Question: I'm using a plugin for Google Maps Geometry called <URL> to work our measurements on the roof of buildings.
I've got the plugin working fine into my application, it picks up on the Longitude and Latitude of a previous page where they are dynamically created from an entered address.
The issue I am having is that people need to be able to navigate backwards and forwards through the application, meaning that the area plot needs to be remembered, so when they navigate back to that page they will not have to redraw the area every time.
In example I need to remember this plot layout for when the person navigates back to the page:

'''
var map;
var measure = {
mvcLine: new google.maps.MVCArray(),
mvcPolygon: new google.maps.MVCArray(),
mvcMarkers: new google.maps.MVCArray(),
line: null,
polygon: null
};
jQuery(document).ready(function() {
map = new google.maps.Map(document.getElementById("map"), {
zoom: 21,
center: new google.maps.LatLng(51.502378,-0.114348),
mapTypeId: google.maps.MapTypeId.HYBRID,
draggableCursor: "crosshair"
});
google.maps.event.addListener(map, "click", function(evt) {
measureAdd(evt.latLng);
});
});
function measureAdd(latLng) {
var marker = new google.maps.Marker({
map: map,
position: latLng,
draggable: true,
raiseOnDrag: false,
title: "Drag me to change shape",
icon: new google.maps.MarkerImage("http://maps.co.mecklenburg.nc.us/geoportal/img/measure-vertex.png", new google.maps.Size(9, 9), new google.maps.Point(0, 0), new google.maps.Point(5, 5))
});
measure.mvcLine.push(latLng);
measure.mvcPolygon.push(latLng);
measure.mvcMarkers.push(marker);
var latLngIndex = measure.mvcLine.getLength() - 1;
google.maps.event.addListener(marker, "mouseover", function() {
marker.setIcon(new google.maps.MarkerImage("http://maps.co.mecklenburg.nc.us/geoportal/img/measure-vertex-hover.png", new google.maps.Size(15, 15), new google.maps.Point(0, 0), new google.maps.Point(8, 8)));
});
google.maps.event.addListener(marker, "mouseout", function() {
marker.setIcon(new google.maps.MarkerImage("http://maps.co.mecklenburg.nc.us/geoportal/img/measure-vertex.png", new google.maps.Size(9, 9), new google.maps.Point(0, 0), new google.maps.Point(5, 5)));
});
google.maps.event.addListener(marker, "drag", function(evt) {
measure.mvcLine.setAt(latLngIndex, evt.latLng);
measure.mvcPolygon.setAt(latLngIndex, evt.latLng);
});
google.maps.event.addListener(marker, "dragend", function() {
if (measure.mvcLine.getLength() > 1) {
measureCalc();
}
});
if (measure.mvcLine.getLength() > 1) {
if (!measure.line) {
measure.line = new google.maps.Polyline({
map: map,
clickable: false,
strokeColor: "#FF0000",
strokeOpacity: 1,
strokeWeight: 3,
path:measure. mvcLine
});
}
if (measure.mvcPolygon.getLength() > 2) {
if (!measure.polygon) {
measure.polygon = new google.maps.Polygon({
clickable: false,
map: map,
fillOpacity: 0.25,
strokeOpacity: 0,
paths: measure.mvcPolygon
});
}
}
}
if (measure.mvcLine.getLength() > 1) {
measureCalc();
}
}
function measureCalc() {
var length = google.maps.geometry.spherical.computeLength(measure.line.getPath());
jQuery("#span-length").text(length.toFixed(1))
if (measure.mvcPolygon.getLength() > 2) {
var area = google.maps.geometry.spherical.computeArea(measure.polygon.getPath());
jQuery("#span-area").text(area.toFixed(1));
document.getElementById('RoofArea').value = area.toFixed(1);
document.getElementById('submit').disabled = false;
}
}
function measureReset() {
if (measure.polygon) {
measure.polygon.setMap(null);
measure.polygon = null;
}
if (measure.line) {
measure.line.setMap(null);
measure.line = null
}
measure.mvcLine.clear();
measure.mvcPolygon.clear();
measure.mvcMarkers.forEach(function(elem, index) {
elem.setMap(null);
});
measure.mvcMarkers.clear();
jQuery("#span-length,#span-area").text(0);
document.getElementById('submit').disabled = true;
}
'''
'''
<style>
#map {
width: 500px;
height: 400px;
margin: 0 auto;
border: 5px solid #2F4B9E;
}
</style>
<div>
<div id="map"></div>
<p>Length (red line): <span id="span-length">0</span> mt<br />
Area (grey area): <span id="span-area">0</span> mt&sup2;<br />
<a href="javascript:measureReset();">Reset Measure</a></p>
</div>
'''
<URL>
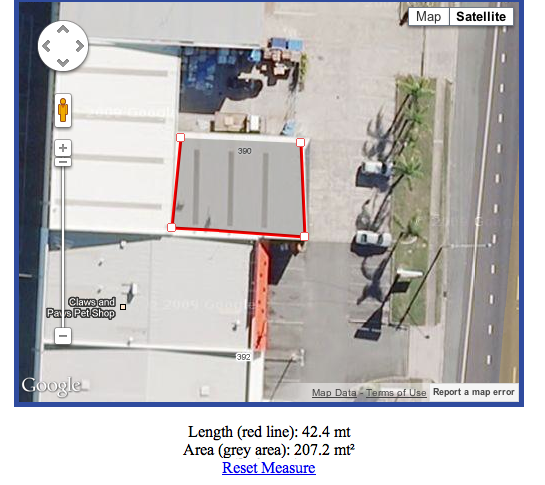
Answer: I actually answered my own question, so for the sake of closing this question, I'll post my solution here. I've used ColdFusion too.
In the 'measureAdd()' function, I added this block of code below
'measure.mvcMarkers.push(marker);'
'''
var toJSON = JSON.stringify(latLng);
var toOutput = $.parseJSON(toJSON);
$.ajax({
type: "POST",
url: "panels_plot.cfc",
data: {
method: "setLatLon",
theLat: toOutput.$a,
theLon: toOutput.ab
},
dataType: "json"
});
'''
which posted to this .cfc I created
'''
<cfcomponent>
<cffunction name="setLatLon" access="remote">
<cfargument name="theLat" type="any" required="yes">
<cfargument name="theLon" type="any" required="yes">
<cfif NOT IsDefined('SESSION.latLon')>
<cfset SESSION.latLon = ArrayNew(1)>
</cfif>
<cfset st = StructNew()>
<cfset st.theLat = theLat>
<cfset st.theLon = theLon>
<cfset ArrayAppend(SESSION.latLon, st)>
</cffunction>
</cfcomponent>
'''
Then, right at the top under the first declaration of 'map', I added this 'cfloop'
'''
<cfif IsDefined('SESSION.latLon')>
<cfloop from="1" to="#ArrayLen(SESSION.latLon)#" index="i">
<cfoutput>
var jsonObj = new google.maps.LatLng(#SESSION.latLon[i].theLat#, #SESSION.latLon[i].theLon#);
var marker#i# = new google.maps.Marker({
map: map,
position: jsonObj,
draggable: true,
raiseOnDrag: false,
title: "Drag me to change shape",
icon: new google.maps.MarkerImage("../admin/measure-vertex.png", new google.maps.Size(9, 9), new google.maps.Point(0, 0), new google.maps.Point(5, 5))
});
measure.mvcLine.push(jsonObj);
measure.mvcPolygon.push(jsonObj);
measure.mvcMarkers.push(marker#i#);
var latLngIndex#i# = measure.mvcLine.getLength() - 1;
google.maps.event.addListener(marker#i#, "mouseover", function() {
marker#i#.setIcon(new google.maps.MarkerImage("../admin/measure-vertex-hover.png", new google.maps.Size(15, 15), new google.maps.Point(0, 0), new google.maps.Point(8, 8)));
});
google.maps.event.addListener(marker#i#, "mouseout", function() {
marker#i#.setIcon(new google.maps.MarkerImage("../admin/measure-vertex.png", new google.maps.Size(9, 9), new google.maps.Point(0, 0), new google.maps.Point(5, 5)));
});
google.maps.event.addListener(marker#i#, "drag", function(evt) {
measure.mvcLine.setAt(latLngIndex#i#, evt.latLng);
measure.mvcPolygon.setAt(latLngIndex#i#, evt.latLng);
});
google.maps.event.addListener(marker#i#, "dragend", function() {
if (measure.mvcLine.getLength() > 1) {
measureCalc();
}
});
if (measure.mvcLine.getLength() > 1) {
if (!measure.line) {
measure.line = new google.maps.Polyline({
map: map,
clickable: false,
});
}
if (measure.mvcPolygon.getLength() > 2) {
if (!measure.polygon) {
measure.polygon = new google.maps.Polygon({
clickable: false,
map: map,
strokeColor: "##FF0000",
strokeOpacity: 1,
strokeWeight: 3,
paths: measure.mvcPolygon
});
}
}
}
if (measure.mvcLine.getLength() > 1) {
measureCalc();
}
</cfoutput>
</cfloop>
</cfif>
'''
Which sorted my problem out just fine.